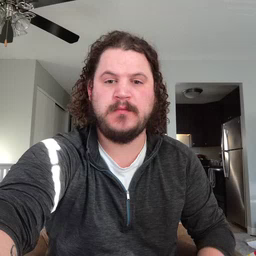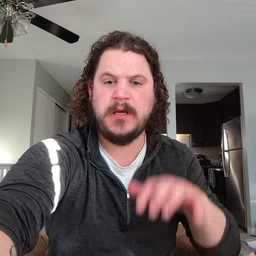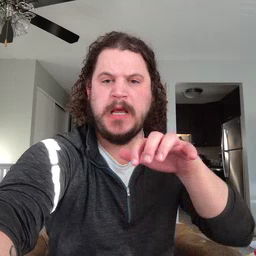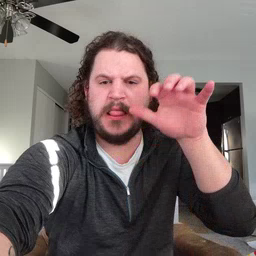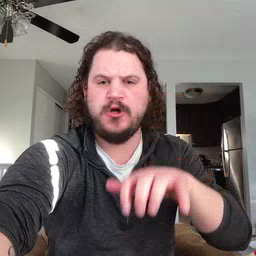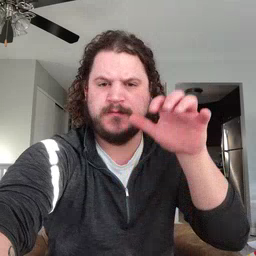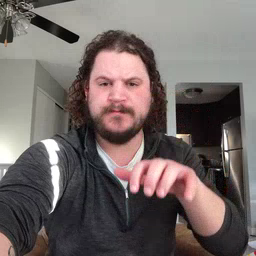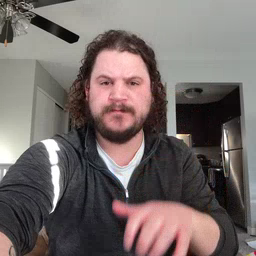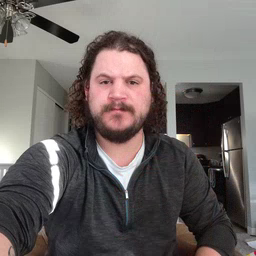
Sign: alligator